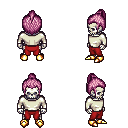
a pixel art fantasy rpg character, male body template, skeleton, white long-sleeve shirt, red pants, pink short topknot hairstyle, gold boots, four views (front, back, left, right), 2x2 character sprite sheet, small pixel art, hard edges, no anti-aliasing